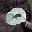
Label: 0